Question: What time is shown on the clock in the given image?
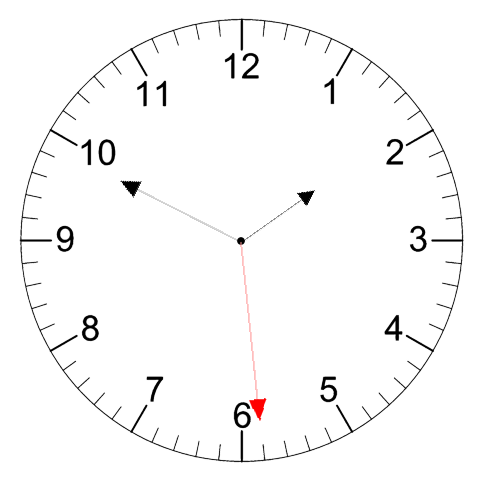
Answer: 01:49:29